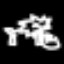
Label: palm tree